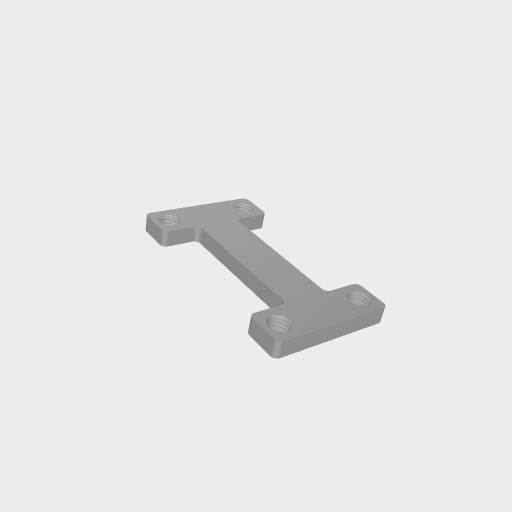
Part: SteelChannelConnectorPlate